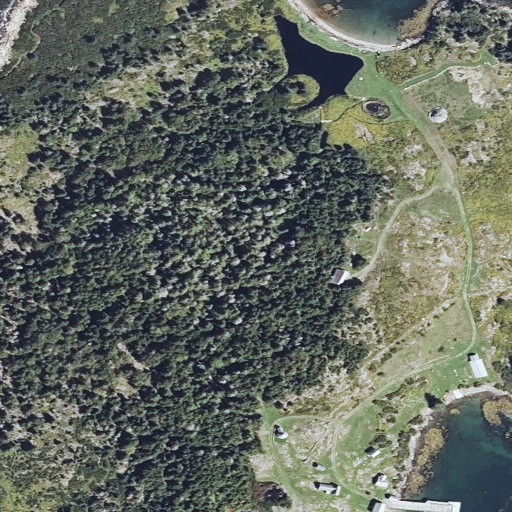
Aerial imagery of island in Maine named Benner Island containing woody wetlands, grassland, mixed forest, herbaceous wetlands, evergreen forest, barren land, open water, low intensity development, open development, medium intensity development, and shrub